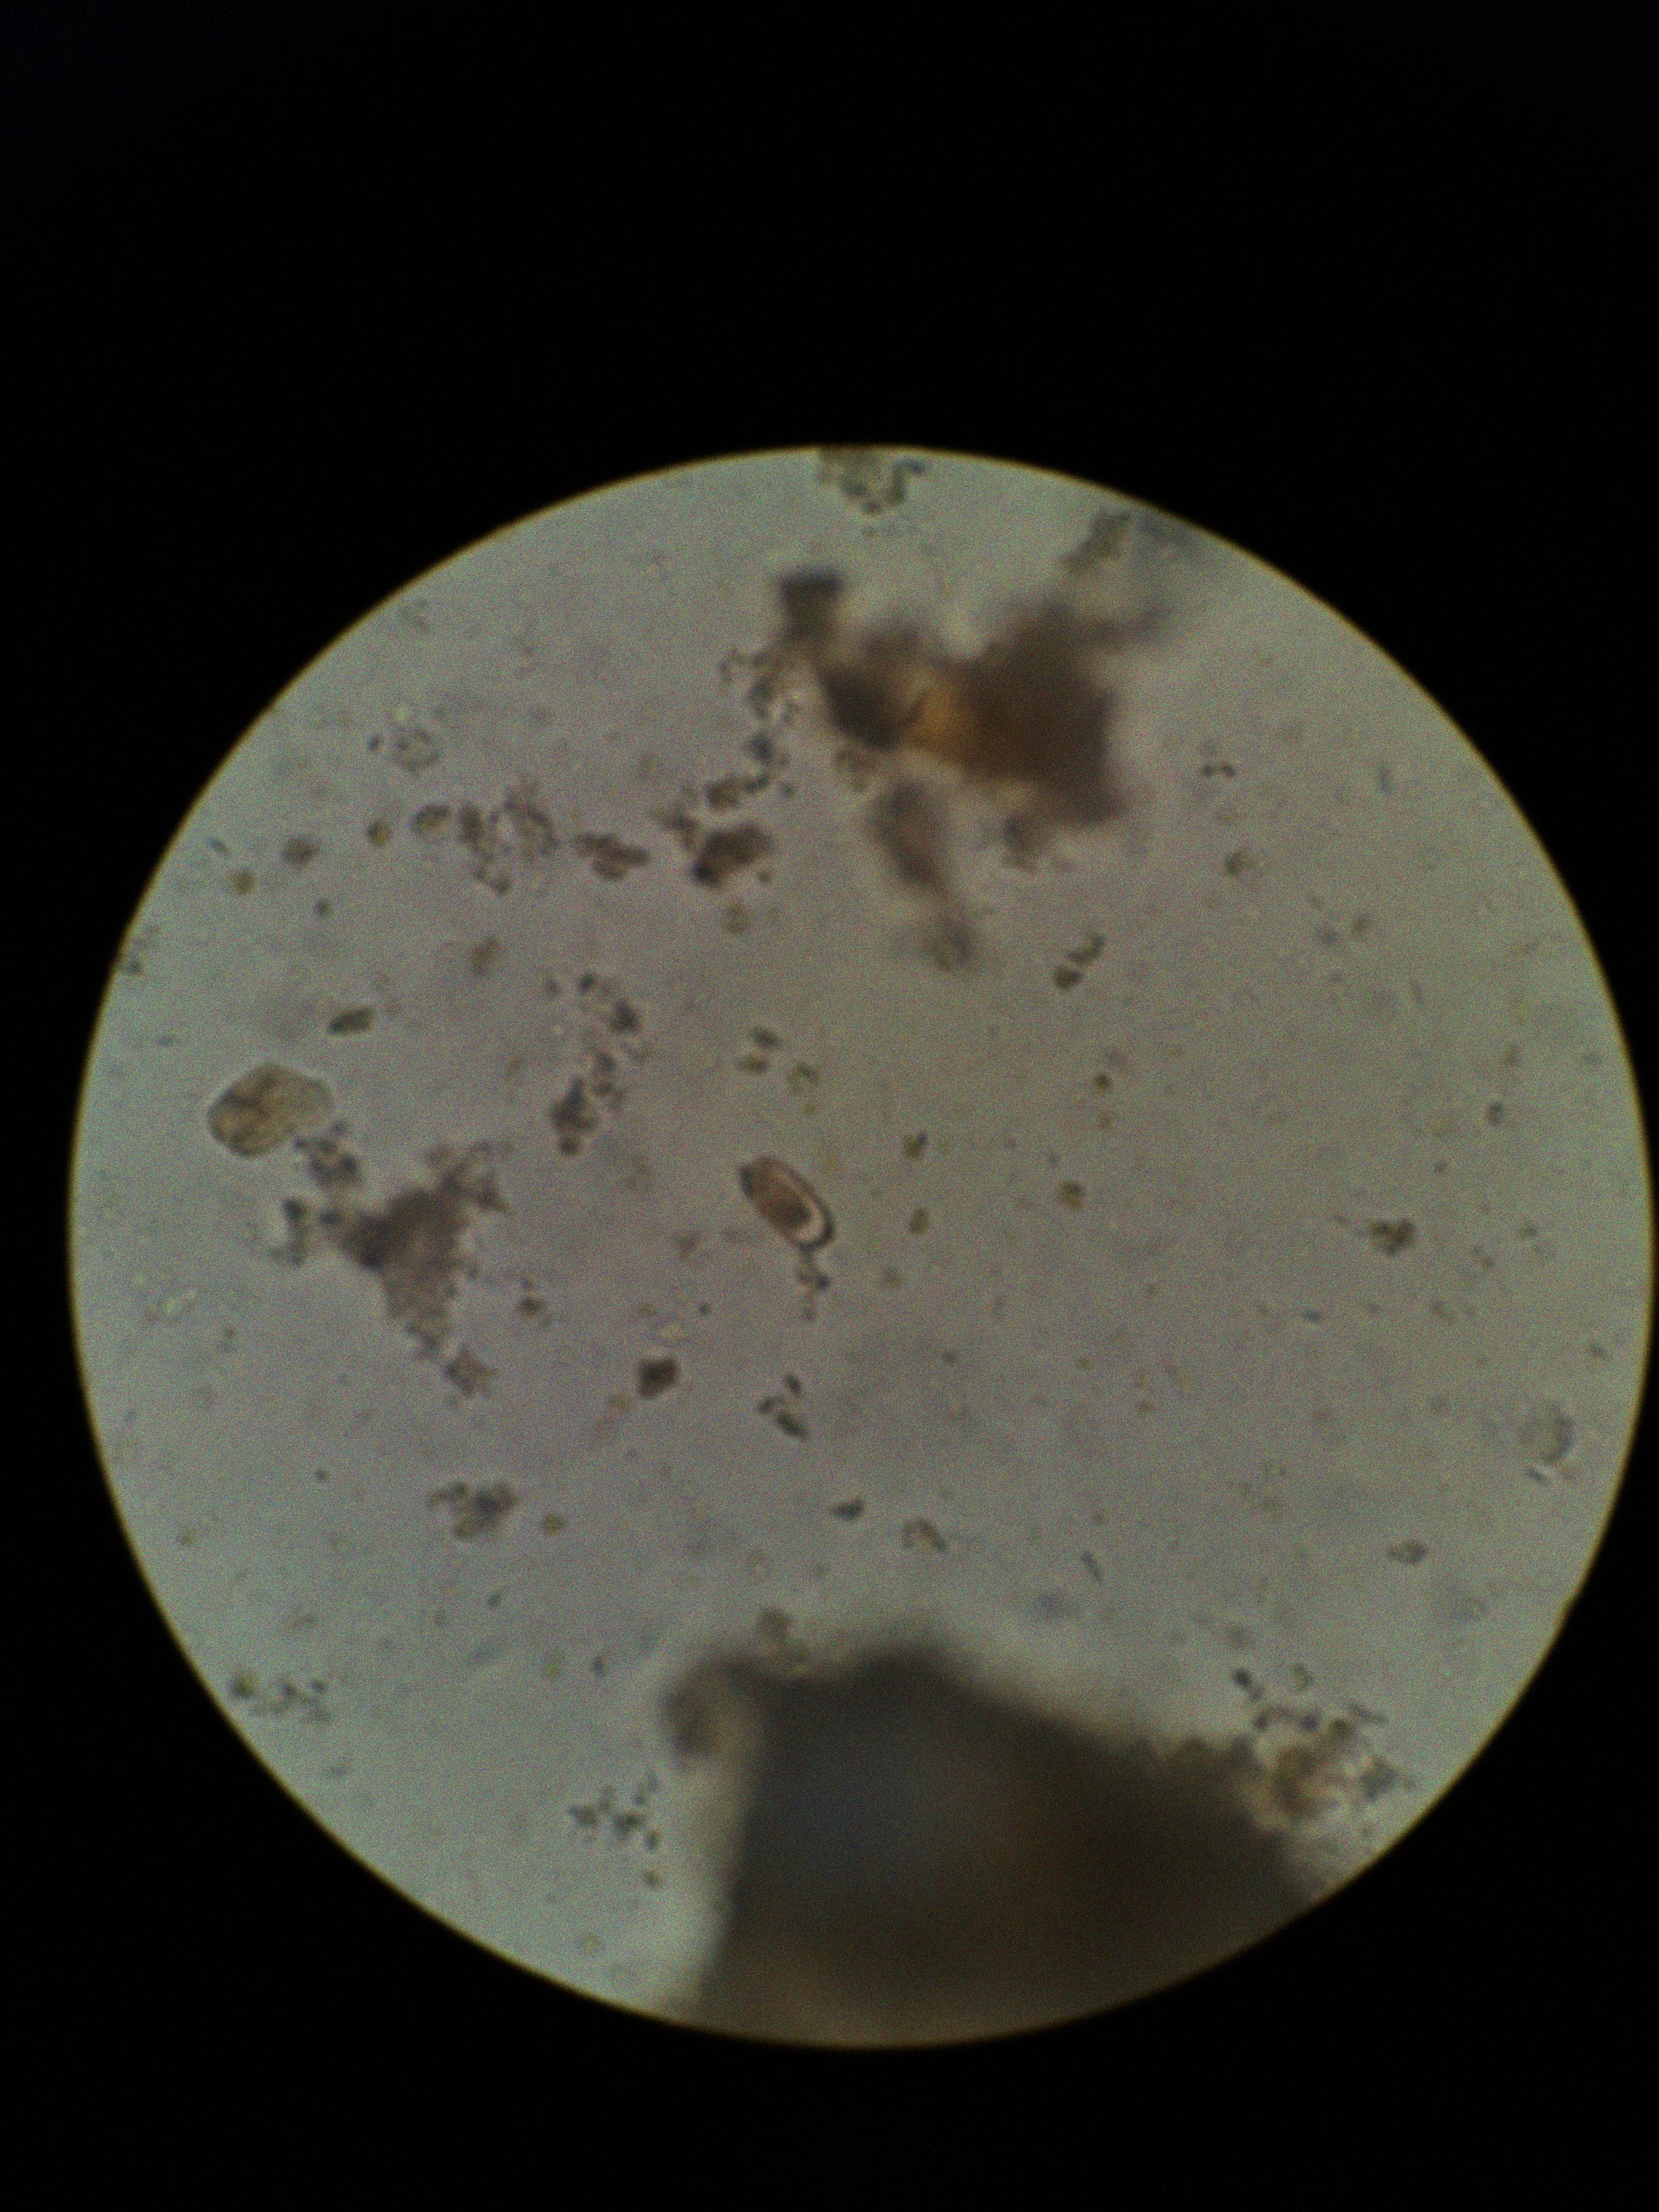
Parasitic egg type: Capillaria philippinensis